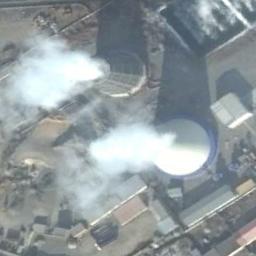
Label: thermal_power_station